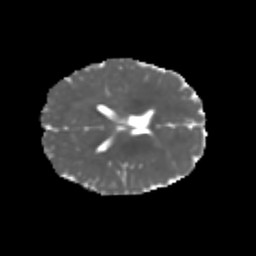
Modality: MD
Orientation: axial
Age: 7
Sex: male
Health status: healthy